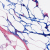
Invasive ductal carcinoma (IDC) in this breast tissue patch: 0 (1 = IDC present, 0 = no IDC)